【题型】解答题　【知识点】解析几何　【难度】hard
已知 $A,B$ 分别是椭圆 $C:\frac{x^2}{a^2}+\frac{y^2}{b^2}=1(a>b>0)$ 的左、右顶点，$O$ 为坐标原点，$|AB|=6$，点 $\left(2,\frac{5}{3}\right)$ 在椭圆 $C$ 上。过点 $P(0,-3)$ 的直线 $l$ 交椭圆 $C$ 于 $M$、$N$ 两个不同的点．

(1) 求椭圆 \(C\) 的标准方程；

(2) 若点 \(B\) 落在线段 \(MN\) 为直径的圆的外部，求直线 \(l\) 的斜率 \(k\) 的取值范围；

(3) 当直线 \(l\) 的倾斜角 \(\theta\) 为锐角时，设直线 \(AM\)、\(AN\) 分别交 \(y\) 轴于点 \(S\)、\(T\)，记 \(\overrightarrow{PS}=\lambda\overrightarrow{PO}\)，\(\overrightarrow{PT}=\mu\overrightarrow{PO}\)，求 \(\lambda+\mu\) 的取值范围。
【解答】
\textbf{【答案】}
(1) \(\frac{x^2}{9}+\frac{y^2}{5}=1\)

(2) \(\frac{2}{3}<k<1\) 或 \(k>\frac{7}{2}\)

(3) \(\left(\frac{4}{3},2\right)\)

\vspace{0.3cm}

\textbf{【知识点】} 数量积的坐标表示、根据 \(a,b,c\) 求椭圆标准方程、根据直线与椭圆的位置关系求参数或范围、根据韦达定理求参数

\vspace{0.3cm}

\textbf{【分析】}
(1) 由椭圆长轴长为6，可知 \(a=3\)，再代入点 \(\left(2,\frac{5}{3}\right)\)，即可求出椭圆方程；

(2) 直线与椭圆相交问题，要讨论直线斜率是否存在，若存在则可设直线方程为 \(l:y=kx-3\) 与椭圆联立方程组，可由韦达定理得根与系数关系，再由点 \(B(3,0)\) 在以线段 \(MN\) 为直径的圆的外部等价于 \(\overrightarrow{QM}\cdot\overrightarrow{QN}>0\)，从而转化为根与系数的关系上来，即可求解；

(3) 由直线 \(AM\)、\(AN\) 分别交 \(y\) 轴于点 \(S\)、\(T\)，此时点 \(S\)、\(T\) 的坐标可以运用直线 \(AM\) 和 \(AN\) 的两点式方程求解并表示出来，从而利用向量的坐标运算把向量关系：\(\overrightarrow{PS}=\lambda\overrightarrow{PO}\)，\(\overrightarrow{PT}=\mu\overrightarrow{PO}\)，转化为坐标关系：\(\frac{3y_1}{x_1+3}+3=3\lambda\)，\(\frac{3y_2}{x_2+3}+3=3\mu\)，再利用韦达定理来求出 \(\lambda+\mu\) 与系数 \(k\) 的关系 \(\lambda+\mu=-\frac{10}{9}\times\frac{1}{k+1}+2\)，从而利用斜率 \(k\) 的范围来求 \(\lambda+\mu\) 的范围。

\vspace{0.3cm}

\textbf{【详解】}
(1) 因为 \(|AB|=6\)，所以 \(a=3\)；

又点 \(\left(2,\frac{5}{3}\right)\) 在椭圆 \(C\) 上，即 \(\frac{(2)^2}{9}+\frac{\left(\frac{5}{3}\right)^2}{b^2}=1\)，所以 \(b=\sqrt{5}\)，

所以椭圆 \(C\) 的方程为 \(\frac{x^2}{9}+\frac{y^2}{5}=1\)。

---

(2) 由 (1) 可得 \(B(3,0)\)。

① 当直线 \(l\) 的斜率不存在时，此时直线 \(l\) 就是 \(y\) 轴，所以 \(M\)、\(N\) 为椭圆的短轴端点，即以线段 \(MN\) 为直径的圆交 \(x\) 轴于 \((\pm\sqrt{5},0)\)，此时点 \(B(3,0)\) 在以线段 \(MN\) 为直径的圆的外部，符合题意，但此时 \(\theta=90^\circ\)，直线 \(l\) 的斜率不存在。

② 当直线 \(l\) 的斜率存在时，设直线 \(l:y=kx-3\)，设 \(M(x_1,y_1)\)、\(N(x_2,y_2)\)，

由
\[
\begin{cases}
y=kx-3 \\
\frac{x^2}{9}+\frac{y^2}{5}=1
\end{cases}
\]
得 \((5+9k^2)x^2-54kx+36=0\)，

由 \(\Delta=(54k)^2-4\times36\times(5+9k^2)>0\)，解得 \(k>\frac{2}{3}\) 或 \(k<-\frac{2}{3}\) \(\quad (i)\)，

\[
\therefore
\begin{cases}
x_1+x_2=\frac{54k}{5+9k^2} \\
x_1x_2=\frac{36}{5+9k^2}
\end{cases},
\]

又点 \(B(3,0)\) 在以线段 \(MN\) 为直径的圆的外部，则 \(\overrightarrow{QM}\cdot\overrightarrow{QN}>0\)，

由
\[
\begin{aligned}
\overrightarrow{QM}\cdot\overrightarrow{QN}&=(x_1-3,y_1)(x_2-3,y_2)=(x_1-3)(x_2-3)+(kx_1-3)(kx_2-3) \\
&=(x_1-3)(x_2-3)+(kx_1-3)(kx_2-3) \\
&=(1+k^2)x_1x_2-3(1+k)(x_1+x_2)+18 \\
&=(1+k^2)\frac{36}{5+9k^2}-3(1+k)\frac{54k}{5+9k^2}+18=18\frac{2k^2-9k+7}{5+9k^2}>0,
\end{aligned}
\]

解得 \(k<1\) 或 \(k>\frac{7}{2}\) \(\quad (ii)\)，

由 (i)、(ii) 得实数 \(k\) 的范围是 \(\frac{2}{3}<k<1\) 或 \(k>\frac{7}{2}\)。

---

(3)

设直线 \(l:y=kx-3\)，又直线 \(l\) 的倾斜角 \(\theta\) 为锐角，由 (2) 可知 \(k>\frac{2}{3}\)，

记 \(M(x_1,y_1)\)、\(N(x_2,y_2)\)，所以直线 \(AM\) 的方程是：\(y=\frac{y_1}{x_1+3}(x+3)\)，直线 \(AN\) 的方程是：\(y=\frac{y_2}{x_2+3}(x+3)\)，

令 \(x=0\)，解得 \(y=\frac{3y_1}{x_1+3}\)，所以点 \(S\) 为 \(\left(0,\frac{3y_1}{x_1+3}\right)\)；同理点 \(T\) 为 \(\left(0,\frac{3y_2}{x_2+3}\right)\)，

所以 \(\overrightarrow{PS}=\left(0,\frac{3y_1}{x_1+3}+3\right)\)，\(\overrightarrow{PT}=\left(0,\frac{3y_2}{x_2+3}+3\right)\)，\(\overrightarrow{PO}=(0,3)\)，

由 \(\overrightarrow{PS}=\lambda\overrightarrow{PO}\)，\(\overrightarrow{PT}=\mu\overrightarrow{PO}\)，可得：\(\frac{3y_1}{x_1+3}+3=3\lambda\)，\(\frac{3y_2}{x_2+3}+3=3\mu\)，

所以 \(\lambda+\mu=\frac{y_1}{x_1+3}+\frac{y_2}{x_2+3}+2\)，

由 \(M(x_1,y_1)\)、\(N(x_2,y_2)\) 在直线 \(l:y=kx-3\) 上可代入得：
\[
\lambda+\mu=\frac{kx_1-3}{x_1+3}+\frac{kx_2-3}{x_2+3}+2=\frac{2kx_1x_2+3(k-1)(x_1+x_2)-18}{x_1x_2+3(x_1+x_2)+9}+2,
\]

由 (2) 知：\(x_1+x_2=\frac{54k}{9k^2+5}\)，\(x_1x_2=\frac{36}{9k^2+5}\)，代入上式得，

\[
\begin{aligned}
\lambda+\mu&=\frac{2k\cdot\frac{36}{9k^2+5}+3(k-1)\left(\frac{54k}{9k^2+5}\right)-18}{\frac{36}{9k^2+5}+3\left(\frac{54k}{9k^2+5}\right)+9}+2=-\frac{10}{9}\times\frac{k+1}{k^2+2k+1}+2 \\
&=-\frac{10}{9}\times\frac{(k+1)}{(k+1)^2}+2=-\frac{10}{9}\times\frac{1}{k+1}+2,
\end{aligned}
\]

\(\because k>\frac{2}{3},\therefore \frac{1}{k+1}\in\left(0,\frac{3}{5}\right)\)，

即 \(\lambda+\mu\in\left(\frac{4}{3},2\right)\)。

综上可得：\(\lambda+\mu\) 的范围是 \(\left(\frac{4}{3},2\right)\)。
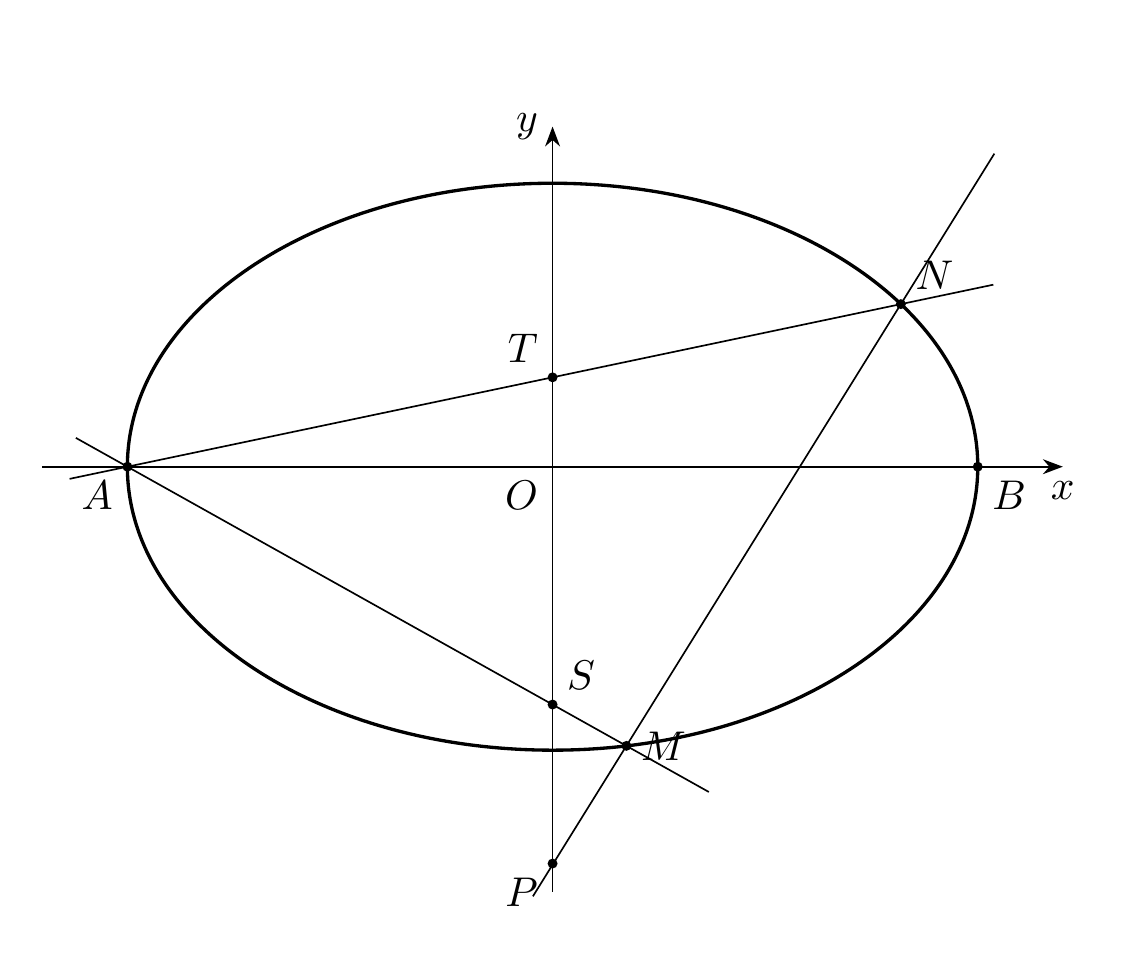